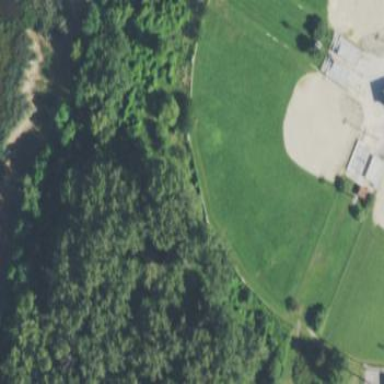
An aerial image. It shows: Baseball pitch for leisure and sports activities.